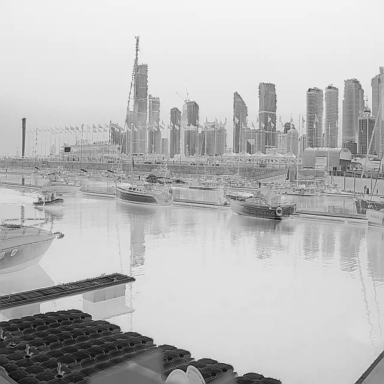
There are five canoes in the infrared image.